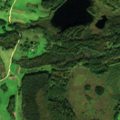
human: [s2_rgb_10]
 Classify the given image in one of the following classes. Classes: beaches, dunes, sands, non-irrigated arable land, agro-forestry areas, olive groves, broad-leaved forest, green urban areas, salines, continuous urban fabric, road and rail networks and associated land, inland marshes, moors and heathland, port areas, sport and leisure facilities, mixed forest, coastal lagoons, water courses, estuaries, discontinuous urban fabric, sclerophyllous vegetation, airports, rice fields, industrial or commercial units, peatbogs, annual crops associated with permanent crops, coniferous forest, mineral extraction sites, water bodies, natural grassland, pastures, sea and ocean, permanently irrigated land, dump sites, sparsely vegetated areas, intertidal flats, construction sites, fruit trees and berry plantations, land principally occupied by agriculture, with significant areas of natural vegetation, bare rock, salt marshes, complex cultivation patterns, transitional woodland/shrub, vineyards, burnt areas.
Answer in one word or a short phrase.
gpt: pastures, complex cultivation patterns, land principally occupied by agriculture, with significant areas of natural vegetation, broad-leaved forest, mixed forest